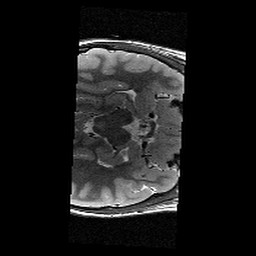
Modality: T2w
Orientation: axial
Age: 10
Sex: female
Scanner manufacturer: siemens
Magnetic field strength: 3 T
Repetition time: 9.23 s
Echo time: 0.067 s